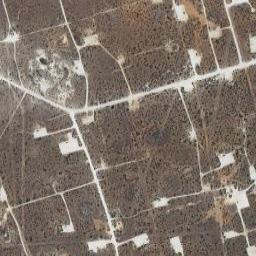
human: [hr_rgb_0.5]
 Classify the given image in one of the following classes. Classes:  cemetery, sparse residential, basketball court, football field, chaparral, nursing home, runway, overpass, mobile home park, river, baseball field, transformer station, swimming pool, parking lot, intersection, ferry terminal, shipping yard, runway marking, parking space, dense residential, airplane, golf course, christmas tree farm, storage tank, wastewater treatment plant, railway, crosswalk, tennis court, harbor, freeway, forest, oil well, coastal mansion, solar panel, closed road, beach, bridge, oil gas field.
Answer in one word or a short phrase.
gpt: oil gas field